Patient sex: M
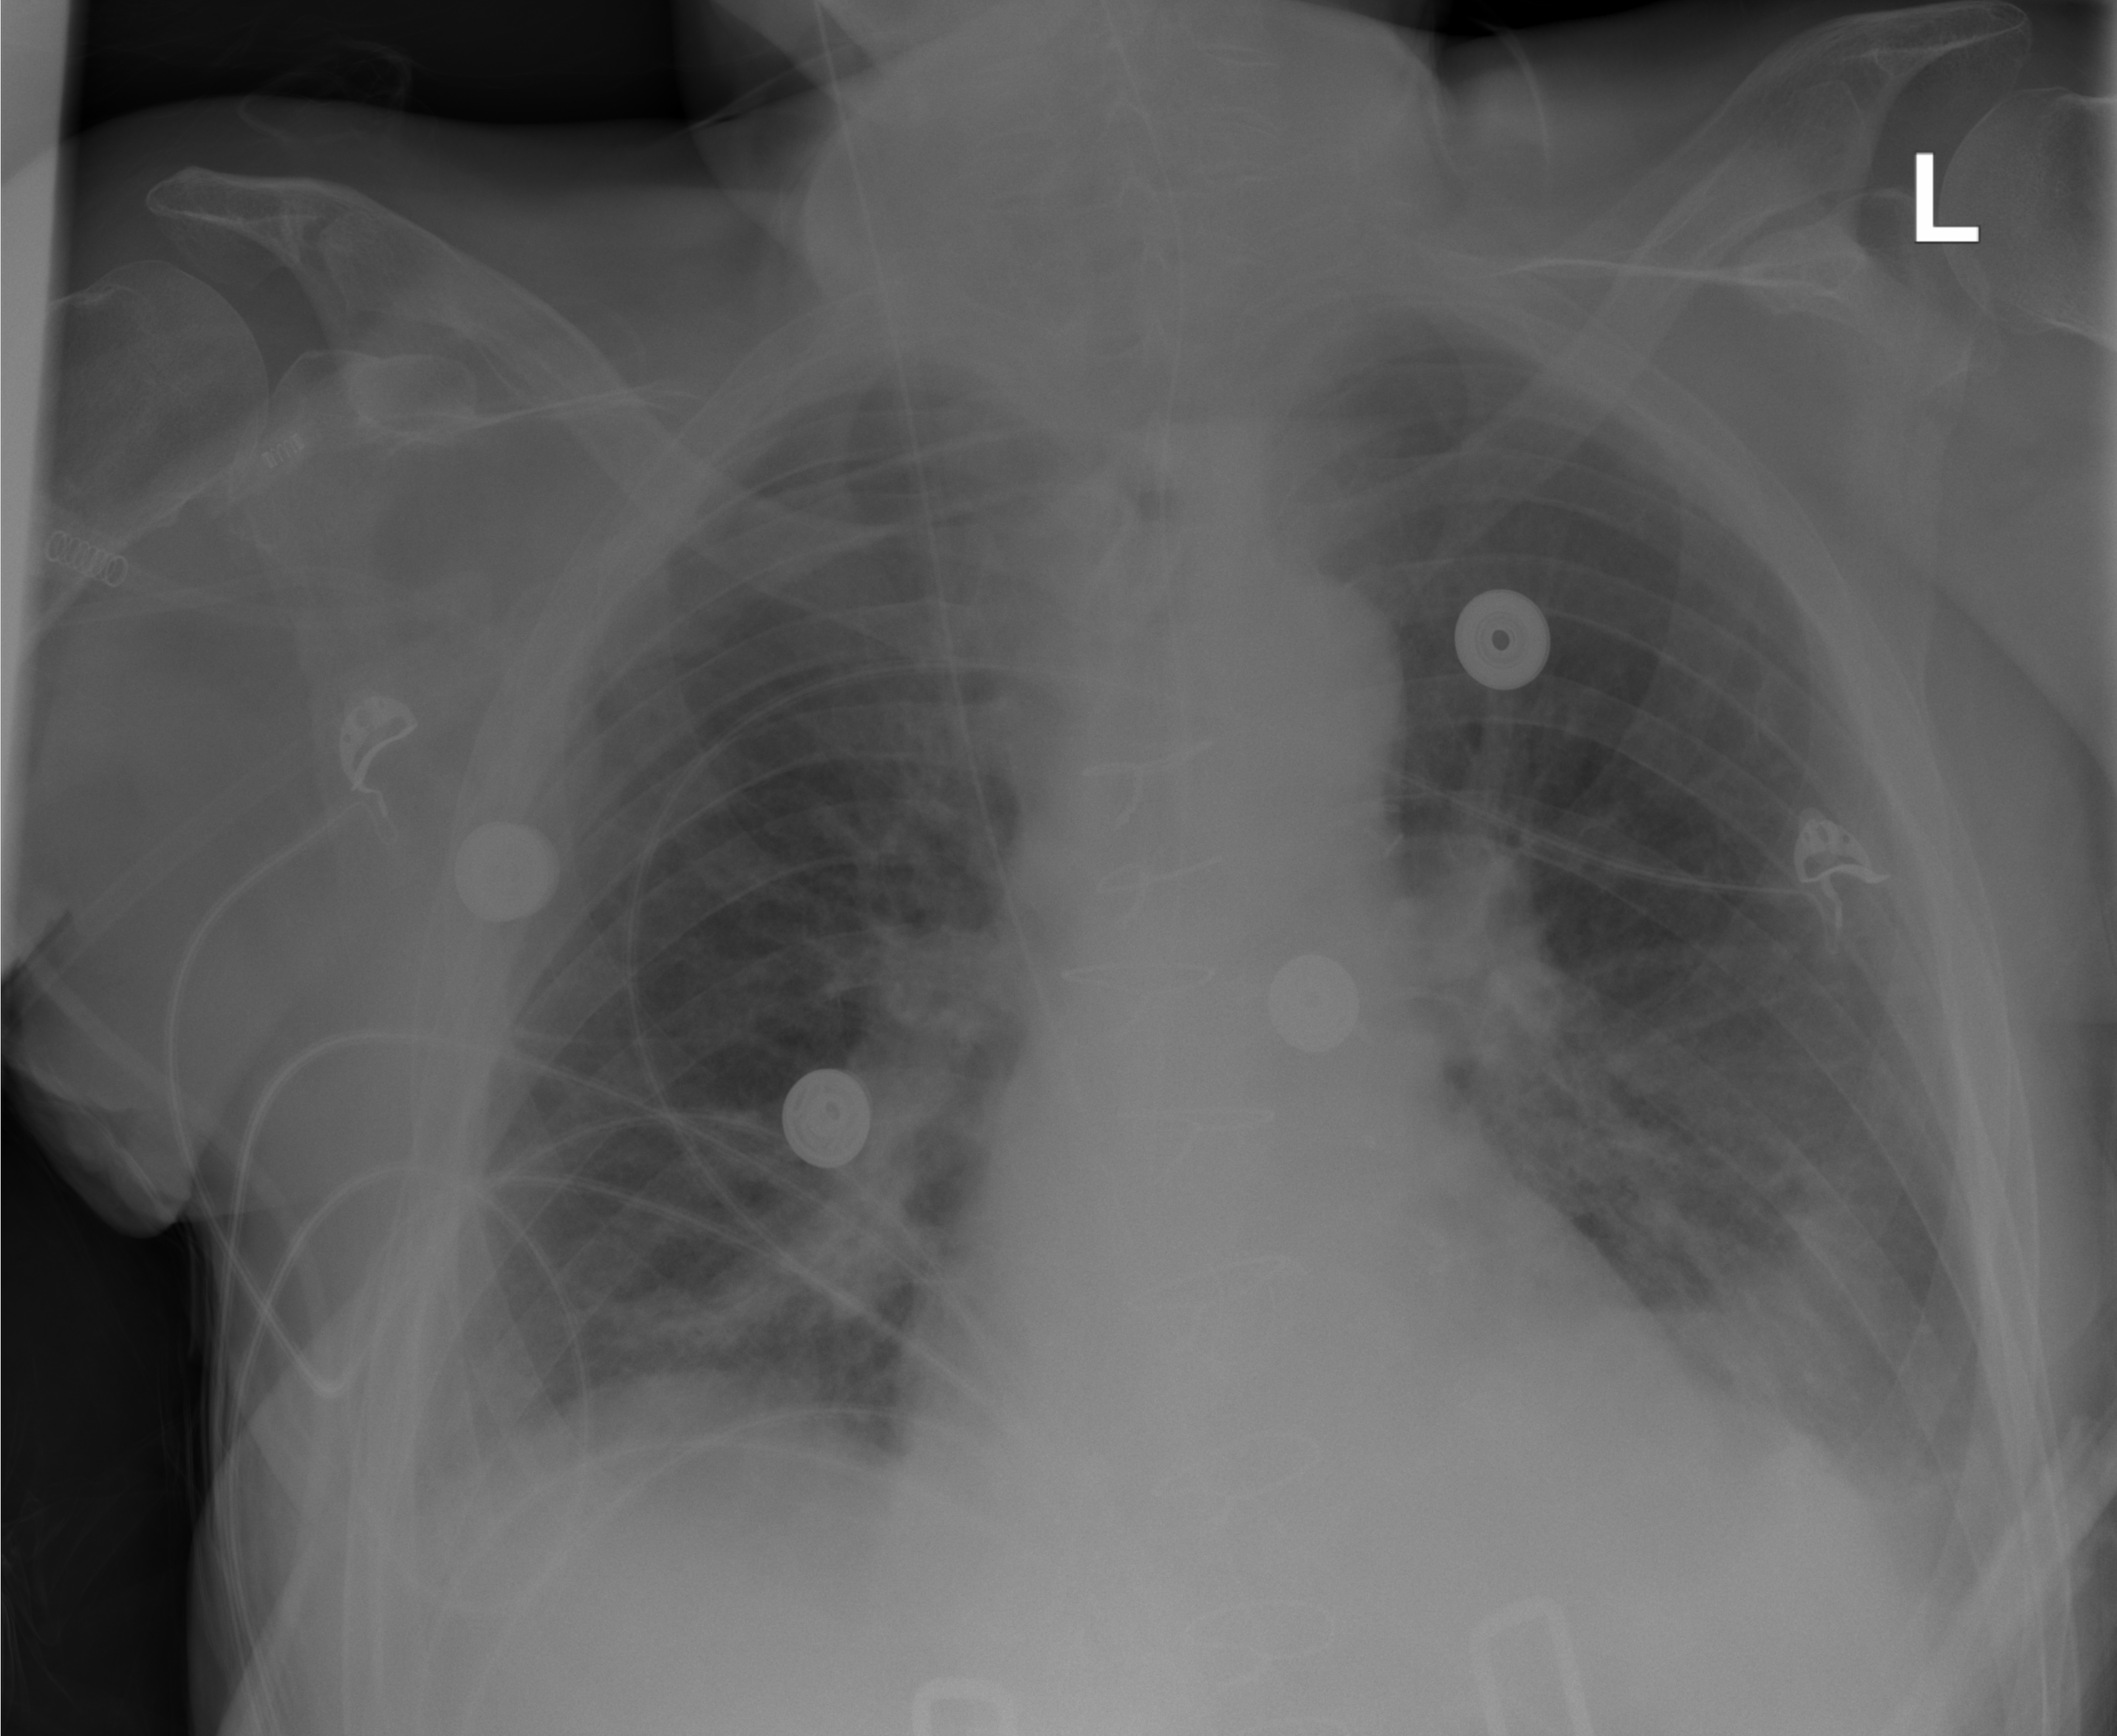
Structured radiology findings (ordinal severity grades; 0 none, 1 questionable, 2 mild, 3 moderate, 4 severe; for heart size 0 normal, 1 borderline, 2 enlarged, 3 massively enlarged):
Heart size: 0
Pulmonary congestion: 2
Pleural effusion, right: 0
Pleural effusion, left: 2
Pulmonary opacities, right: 2
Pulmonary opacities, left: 2
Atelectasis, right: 2
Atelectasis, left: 2